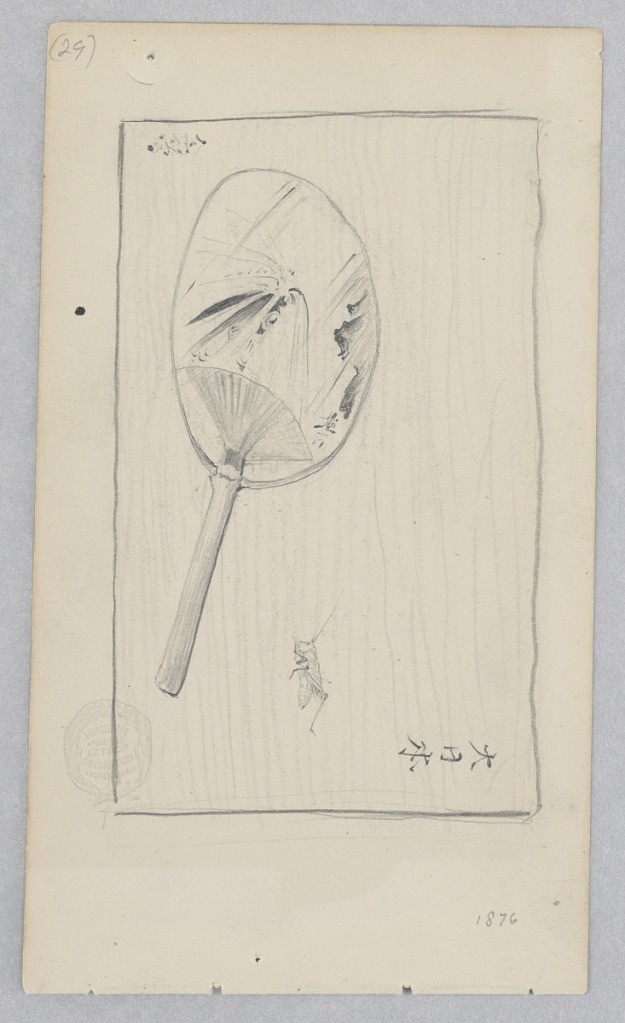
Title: Japanese Fan
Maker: Robert Frederick Blum, American, 1857–1903
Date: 1876
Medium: Graphite on wove paper
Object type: Drawing
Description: Center, Sketch of a Japanese fan; Below, sketch of a grasshopper and Japanese characters.